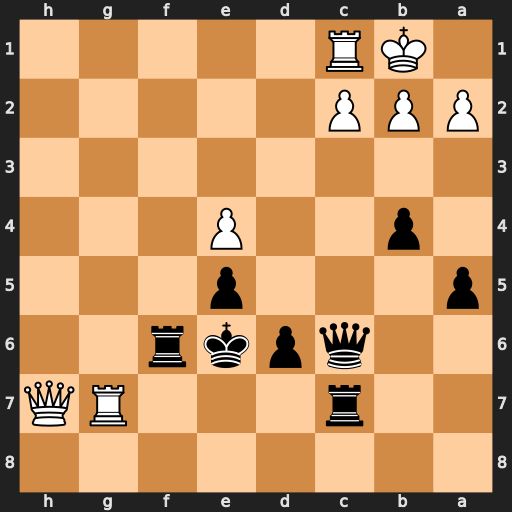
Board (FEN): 8/2r3RQ/2qpkr2/p3p3/1p2P3/8/PPP5/1KR5
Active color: b
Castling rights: -
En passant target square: -
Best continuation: Qxc2+ Rxc2 Rf1+ Rc1 Rfxc1#